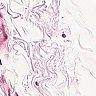
Metastatic tissue present: no